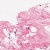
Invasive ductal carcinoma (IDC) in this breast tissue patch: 0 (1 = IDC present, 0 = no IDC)